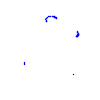
Particle: proton